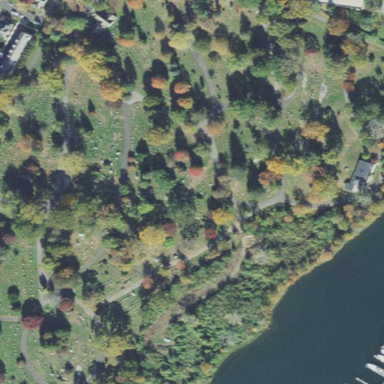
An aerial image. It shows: Cemetery area categorized as cemetery.